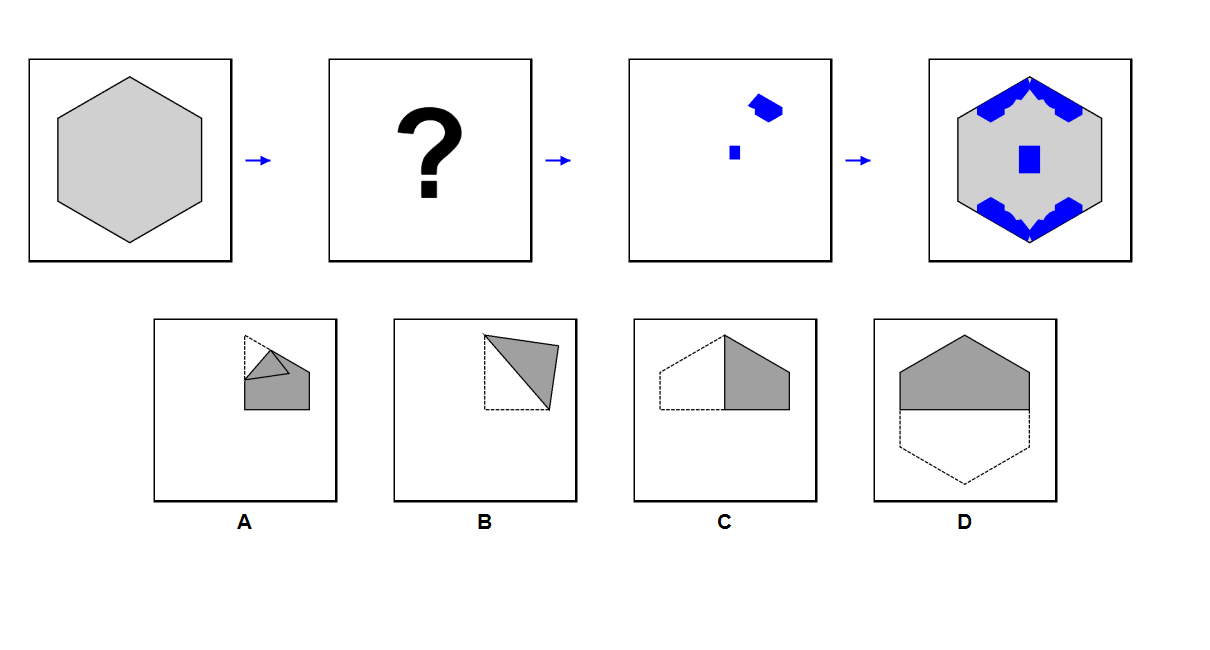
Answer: B